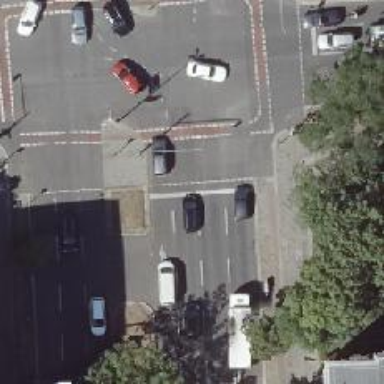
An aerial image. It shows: Asphalt road with primary highway designation. There is cycle track on the right side.